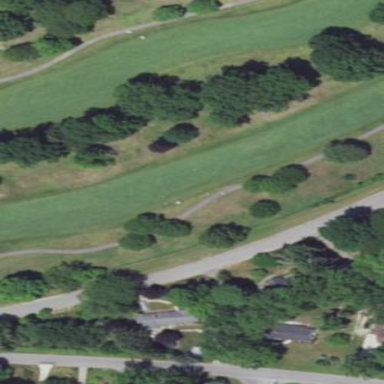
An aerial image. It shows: Grassy area designated as golf fairway.